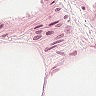
Metastatic tissue present: no